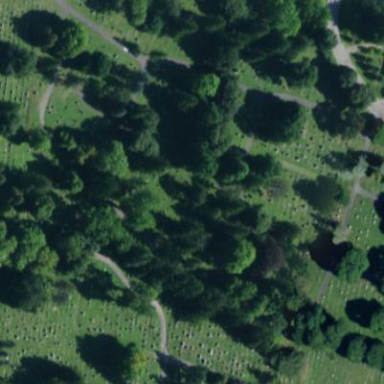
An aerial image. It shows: Cemetery.